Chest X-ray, PA view. Patient: 80 years old, sex M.
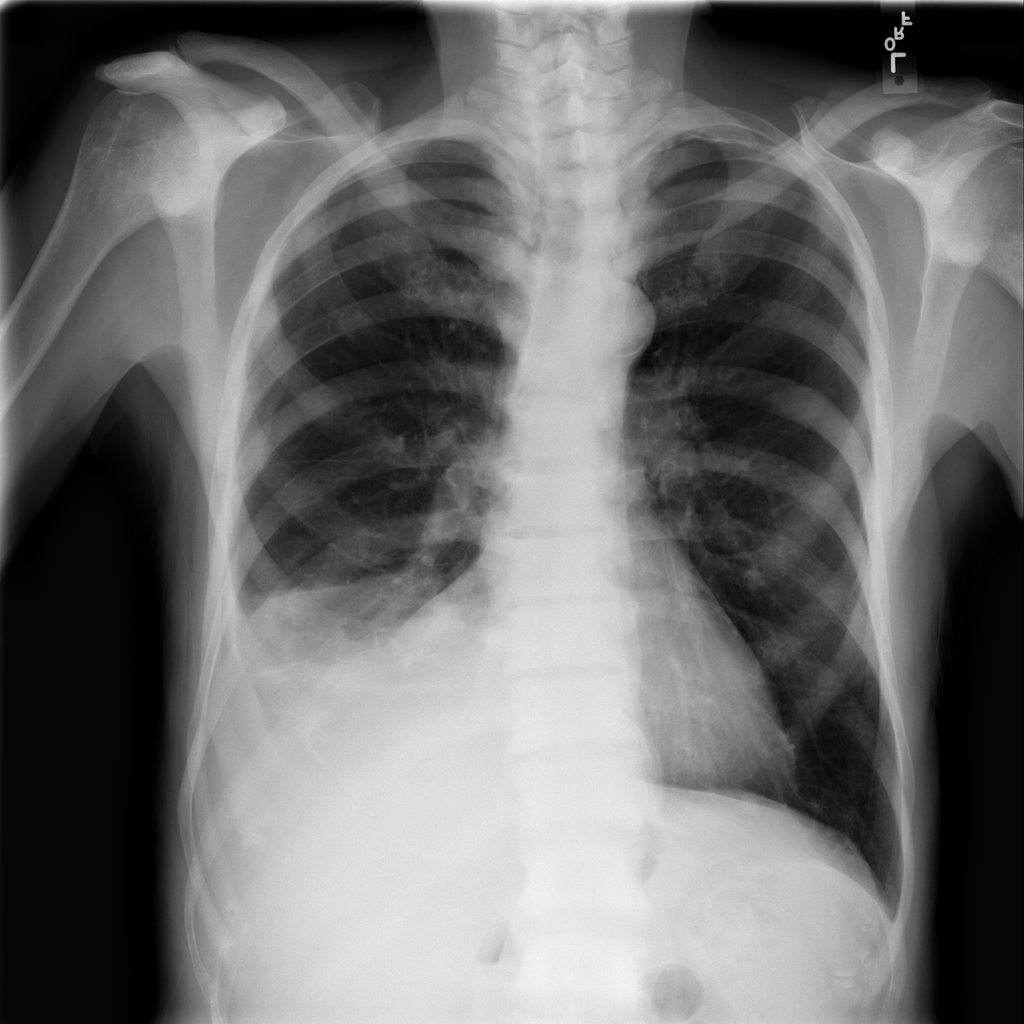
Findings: Atelectasis, Effusion, Infiltration